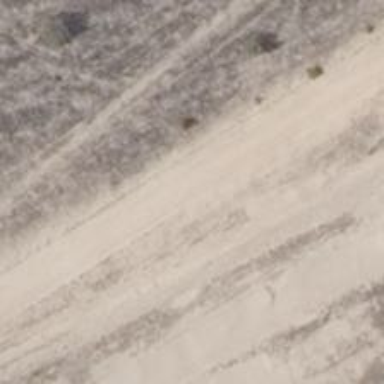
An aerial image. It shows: Sandy track with grade 5 tracktype.